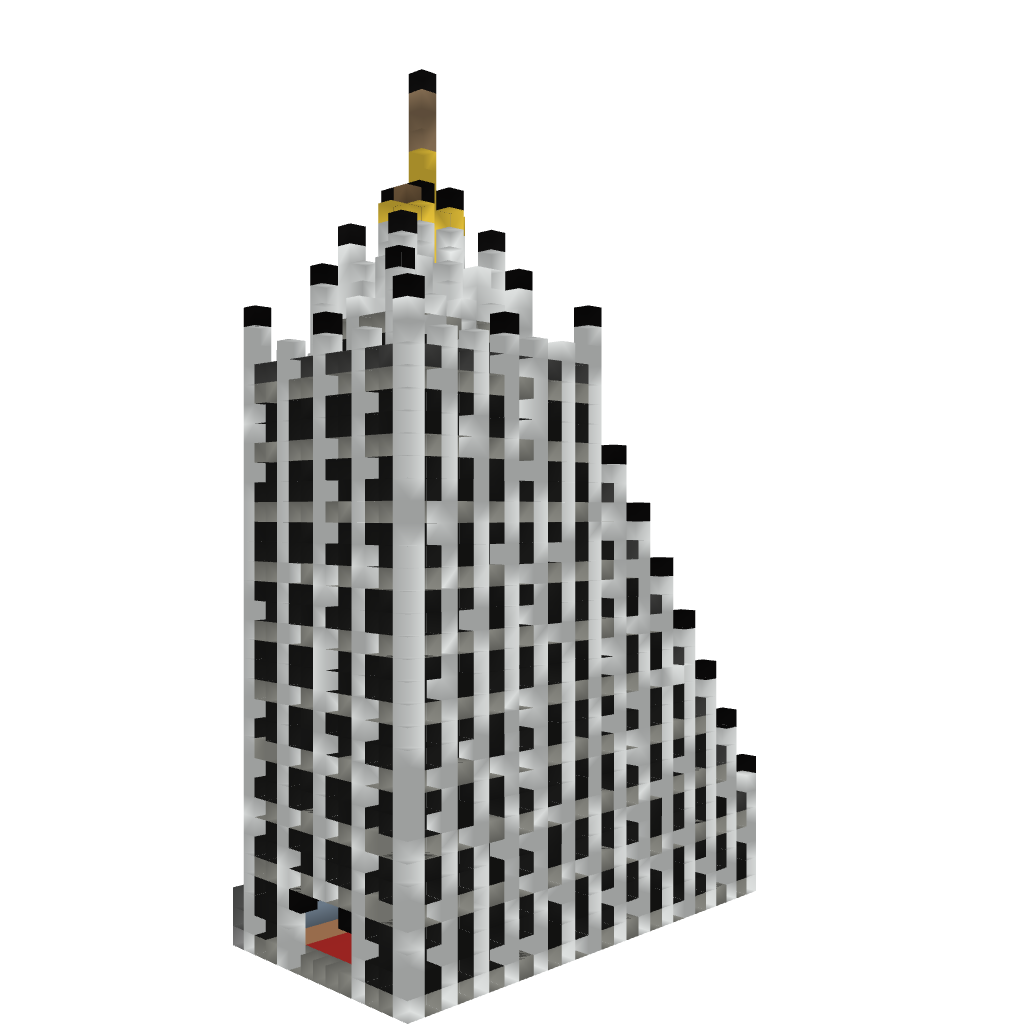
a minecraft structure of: The Majestic Hotel